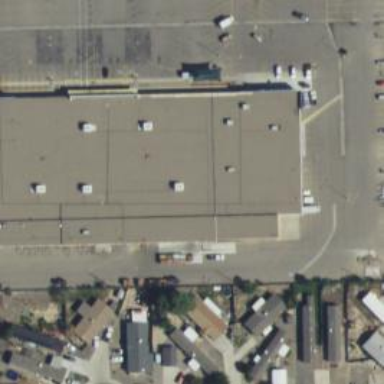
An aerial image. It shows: Retail building with storage rental shop inside.